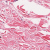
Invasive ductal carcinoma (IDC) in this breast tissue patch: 0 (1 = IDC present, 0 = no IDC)